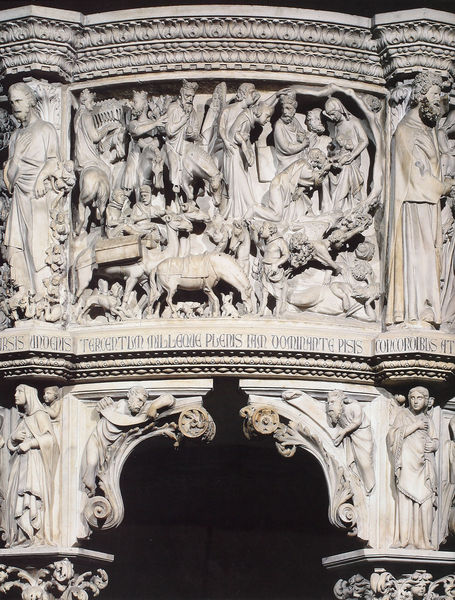
Titel: Kanzel
Künstler: Giovanni Pisano
Standort: Pisa, Dom (EU - I - Toskana)
Schlagwörter: kampf, mann, frauen, menschen, frau, marmor, männer, pfeiler, tiere, stein, kirche, gotik, esel, pferd, engel, relief, schrift, figuren, könig, inschrift, fries, portal, gesims, kanzel, heilige, maria, anbetung, kapitel, geburt, latein, verzzierung